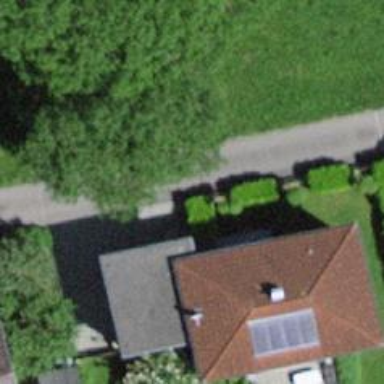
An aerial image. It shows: Asphalt road in residential area.